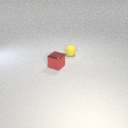
small red metal cube to the left of small yellow rubber sphere